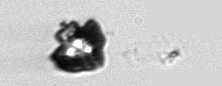
Label: Delphineis